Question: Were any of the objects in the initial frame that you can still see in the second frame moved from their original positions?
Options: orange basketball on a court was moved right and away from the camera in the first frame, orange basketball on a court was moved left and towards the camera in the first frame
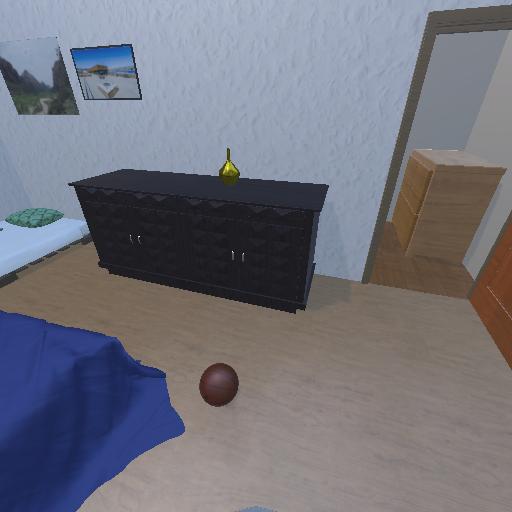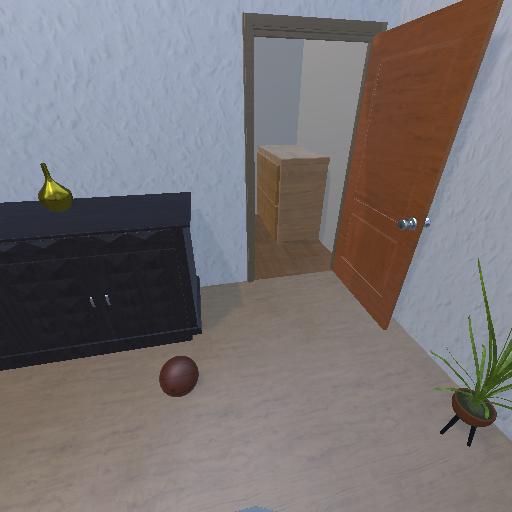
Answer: orange basketball on a court was moved right and away from the camera in the first frame